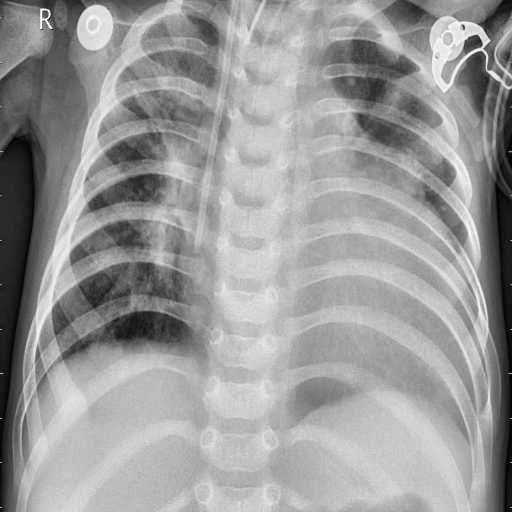
Finding: PNEUMONIA